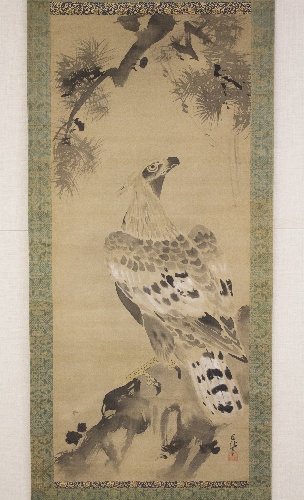
Artist: Kano Chikanobu
Artist bio: Japanese, 1660–1728
Date: 17th–18th century
Object type: Hanging scroll
Classification: Paintings
Medium: Hanging scroll; ink and color on silk
Culture: Japan
Period: Edo period (1615–1868)
Dimensions: Image: 50 1/4 × 21 1/4 in. (127.6 × 54 cm)
Overall with mounting: 85 × 26 1/4 in. (215.9 × 66.7 cm)
Overall with knobs: 85 × 28 1/2 in. (215.9 × 72.4 cm)
Department: Asian Art
Credit line: The Howard Mansfield Collection, Purchase, Rogers Fund, 1936
Accession year: 1936
Repository: Metropolitan Museum of Art, New York, NY
Tags: Eagles